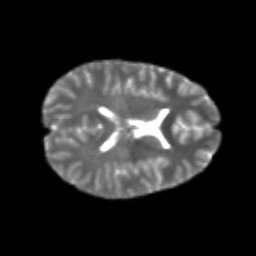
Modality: T2w
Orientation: axial
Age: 20
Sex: female
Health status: healthy
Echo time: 0.074 s